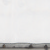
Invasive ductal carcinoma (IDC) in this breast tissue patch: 0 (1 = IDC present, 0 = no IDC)